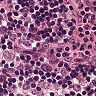
Metastatic tissue present: yes